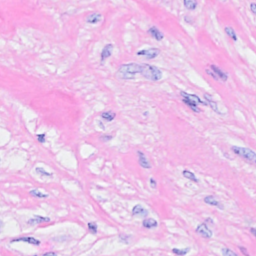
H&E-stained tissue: Breast